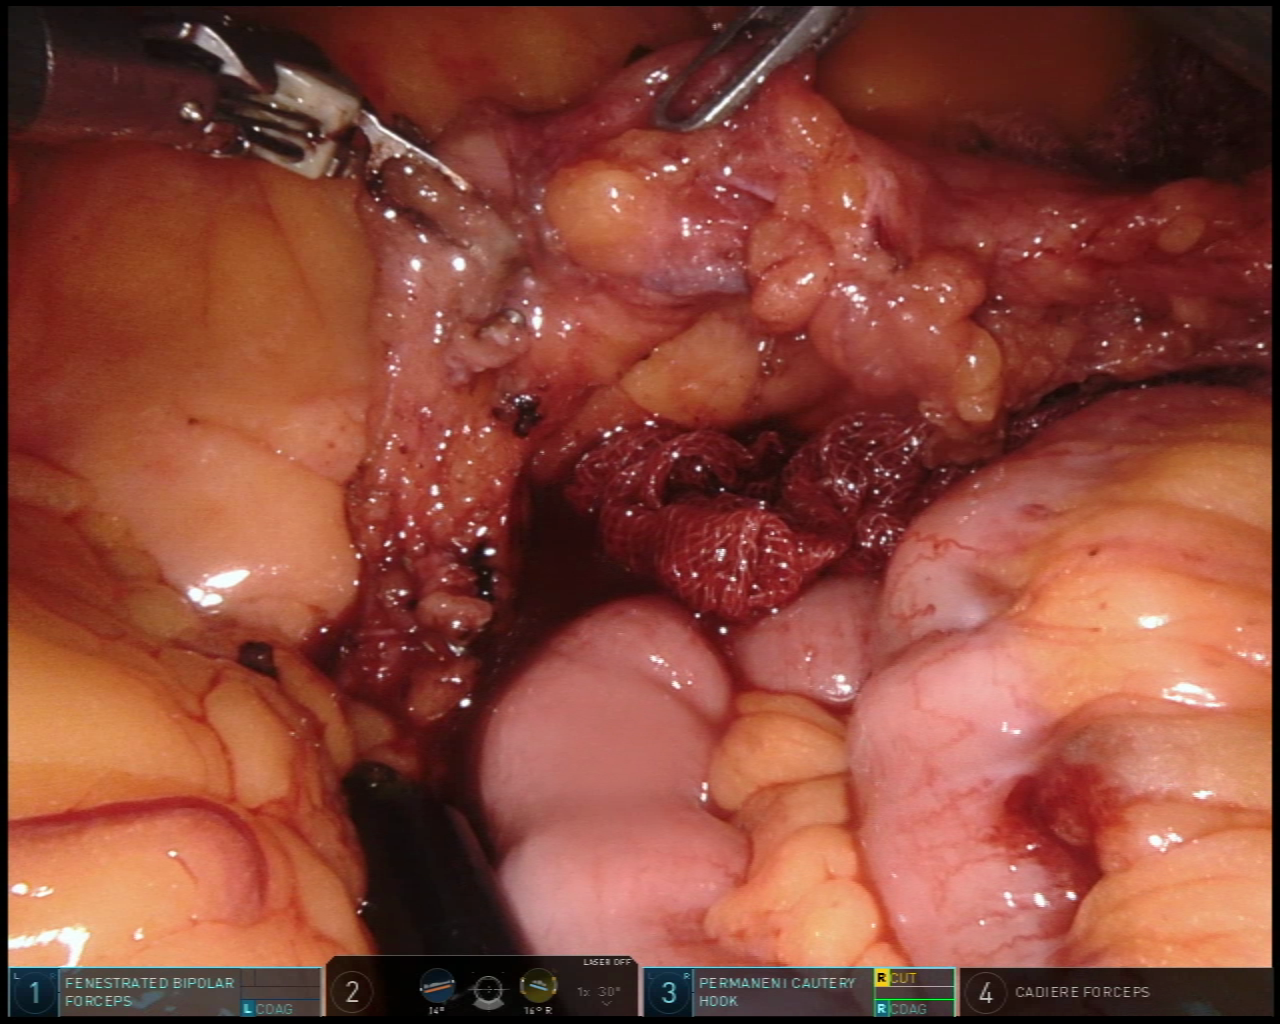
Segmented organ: intestinal_veins
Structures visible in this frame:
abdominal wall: no
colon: no
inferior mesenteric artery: no
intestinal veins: yes
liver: no
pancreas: no
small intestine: yes
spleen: no
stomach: no
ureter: no
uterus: no
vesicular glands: no